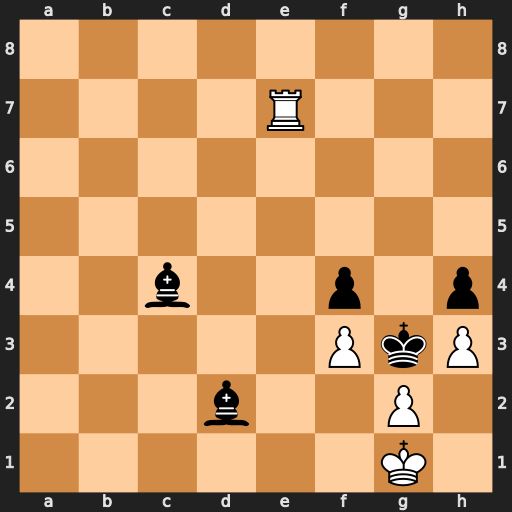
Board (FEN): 8/4R3/8/8/2b2p1p/5PkP/3b2P1/6K1
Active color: w
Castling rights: -
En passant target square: -
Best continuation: Rg7#